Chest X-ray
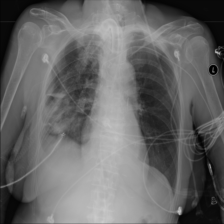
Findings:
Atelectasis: negative
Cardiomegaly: negative
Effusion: negative
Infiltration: positive
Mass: negative
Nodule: negative
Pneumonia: negative
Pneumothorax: negative
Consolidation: negative
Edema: negative
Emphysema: negative
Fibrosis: negative
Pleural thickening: negative
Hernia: negative